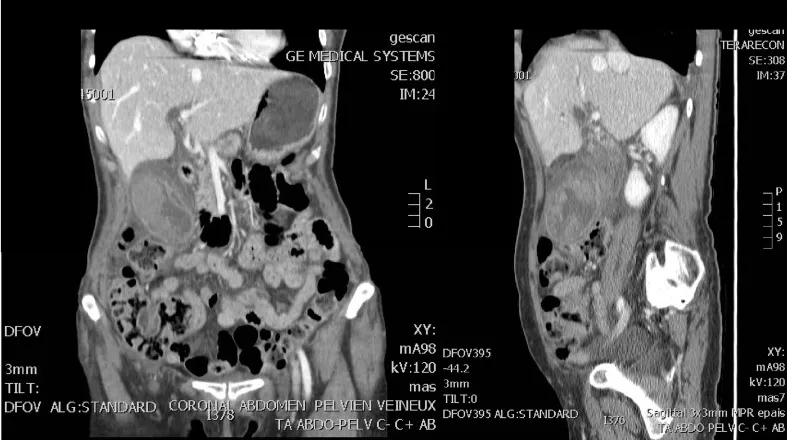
Coronal and sagittal enhanced CT images showing a markedly distended and wall-thickened gallbladder.
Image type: radiology (ct)